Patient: sex M, age 75
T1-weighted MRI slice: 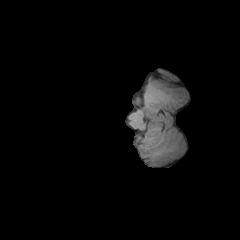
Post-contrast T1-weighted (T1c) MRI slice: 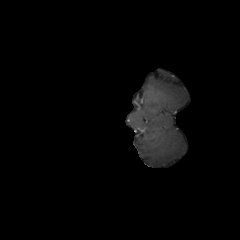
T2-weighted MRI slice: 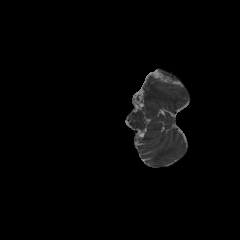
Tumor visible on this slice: no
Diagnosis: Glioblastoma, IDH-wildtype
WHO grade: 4